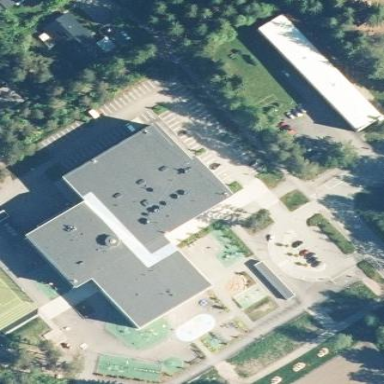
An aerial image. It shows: Asphalt schoolyard for leisure land.